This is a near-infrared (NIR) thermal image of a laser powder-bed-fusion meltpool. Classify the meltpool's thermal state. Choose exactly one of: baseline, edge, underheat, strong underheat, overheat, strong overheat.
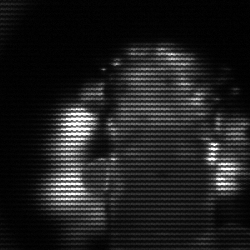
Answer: strong underheat